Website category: restaurant
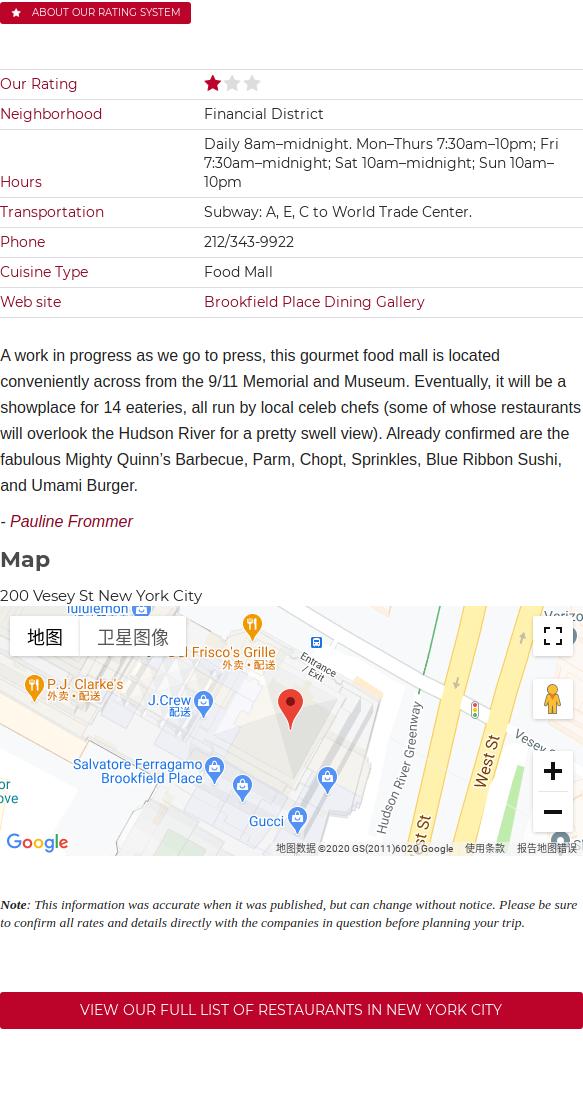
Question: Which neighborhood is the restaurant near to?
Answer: Financial District

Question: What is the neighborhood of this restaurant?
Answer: Financial District

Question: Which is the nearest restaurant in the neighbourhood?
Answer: Financial District

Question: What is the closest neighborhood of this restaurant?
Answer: Financial District

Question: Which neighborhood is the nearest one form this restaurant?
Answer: Financial District

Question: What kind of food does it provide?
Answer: Food Mall

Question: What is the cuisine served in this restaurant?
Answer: Food Mall

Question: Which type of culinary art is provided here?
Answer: Food Mall

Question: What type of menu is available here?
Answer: Food Mall

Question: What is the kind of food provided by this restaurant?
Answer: Food Mall

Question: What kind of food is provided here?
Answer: Food Mall

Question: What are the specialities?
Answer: Food Mall

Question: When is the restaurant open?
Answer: Daily 8ammidnight. MonThurs 7:30am10pm; Fri 7:30ammidnight; Sat 10ammidnight; Sun 10am10pm

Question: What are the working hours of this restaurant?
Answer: Daily 8ammidnight. MonThurs 7:30am10pm; Fri 7:30ammidnight; Sat 10ammidnight; Sun 10am10pm

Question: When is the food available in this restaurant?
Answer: Daily 8ammidnight. MonThurs 7:30am10pm; Fri 7:30ammidnight; Sat 10ammidnight; Sun 10am10pm

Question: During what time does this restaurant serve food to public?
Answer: Daily 8ammidnight. MonThurs 7:30am10pm; Fri 7:30ammidnight; Sat 10ammidnight; Sun 10am10pm

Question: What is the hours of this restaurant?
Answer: Daily 8ammidnight. MonThurs 7:30am10pm; Fri 7:30ammidnight; Sat 10ammidnight; Sun 10am10pm

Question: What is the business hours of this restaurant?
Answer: Daily 8ammidnight. MonThurs 7:30am10pm; Fri 7:30ammidnight; Sat 10ammidnight; Sun 10am10pm

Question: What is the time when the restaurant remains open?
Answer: Daily 8ammidnight. MonThurs 7:30am10pm; Fri 7:30ammidnight; Sat 10ammidnight; Sun 10am10pm

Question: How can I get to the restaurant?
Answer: Subway: A, E, C to World Trade Center.

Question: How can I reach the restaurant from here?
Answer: Subway: A, E, C to World Trade Center.

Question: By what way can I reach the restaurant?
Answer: Subway: A, E, C to World Trade Center.

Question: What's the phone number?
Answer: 212/343-9922

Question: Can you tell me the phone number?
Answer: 212/343-9922

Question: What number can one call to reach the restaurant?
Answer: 212/343-9922

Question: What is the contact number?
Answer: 212/343-9922

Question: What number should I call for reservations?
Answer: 212/343-9922

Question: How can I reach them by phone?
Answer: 212/343-9922

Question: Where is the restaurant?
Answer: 200 Vesey St New York City

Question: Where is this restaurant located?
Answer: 200 Vesey St New York City

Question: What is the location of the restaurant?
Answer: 200 Vesey St New York City

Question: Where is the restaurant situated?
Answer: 200 Vesey St New York City

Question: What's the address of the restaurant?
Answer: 200 Vesey St New York City

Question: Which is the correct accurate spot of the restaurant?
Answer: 200 Vesey St New York City

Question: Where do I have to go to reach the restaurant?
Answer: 200 Vesey St New York City